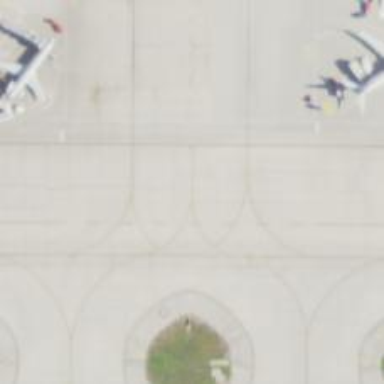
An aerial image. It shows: View of taxiway at the airport.